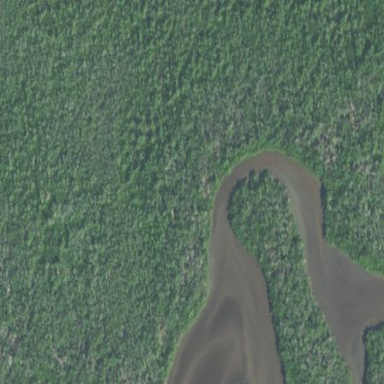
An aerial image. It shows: Beautiful mangrove wetland area.